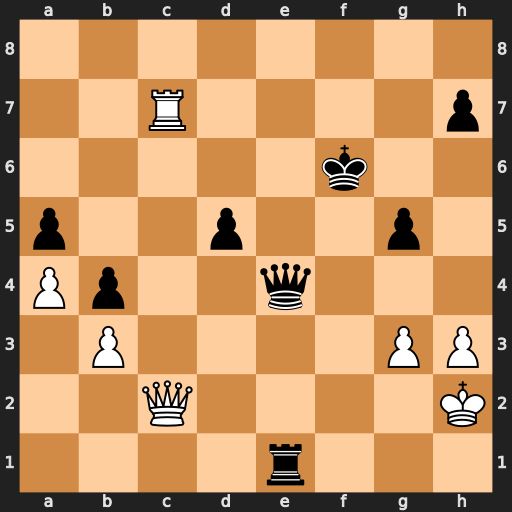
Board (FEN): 8/2R4p/5k2/p2p2p1/Pp2q3/1P4PP/2Q4K/4r3
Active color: w
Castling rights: -
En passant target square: -
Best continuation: Qf2+